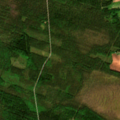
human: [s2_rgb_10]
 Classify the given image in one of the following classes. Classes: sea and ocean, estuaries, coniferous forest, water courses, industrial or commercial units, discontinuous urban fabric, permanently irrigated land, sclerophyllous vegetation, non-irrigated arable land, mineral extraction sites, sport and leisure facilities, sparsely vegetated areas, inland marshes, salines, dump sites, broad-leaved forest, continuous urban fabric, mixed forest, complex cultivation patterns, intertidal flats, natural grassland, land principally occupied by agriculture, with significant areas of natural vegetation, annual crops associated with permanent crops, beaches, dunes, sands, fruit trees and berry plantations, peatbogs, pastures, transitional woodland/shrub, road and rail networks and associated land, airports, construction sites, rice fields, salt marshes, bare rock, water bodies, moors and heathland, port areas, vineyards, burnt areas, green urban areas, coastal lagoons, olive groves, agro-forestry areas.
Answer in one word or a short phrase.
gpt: non-irrigated arable land, coniferous forest, mixed forest, transitional woodland/shrub